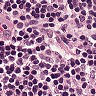
Metastatic tissue present: no